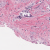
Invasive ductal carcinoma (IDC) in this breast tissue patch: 1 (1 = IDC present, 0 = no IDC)